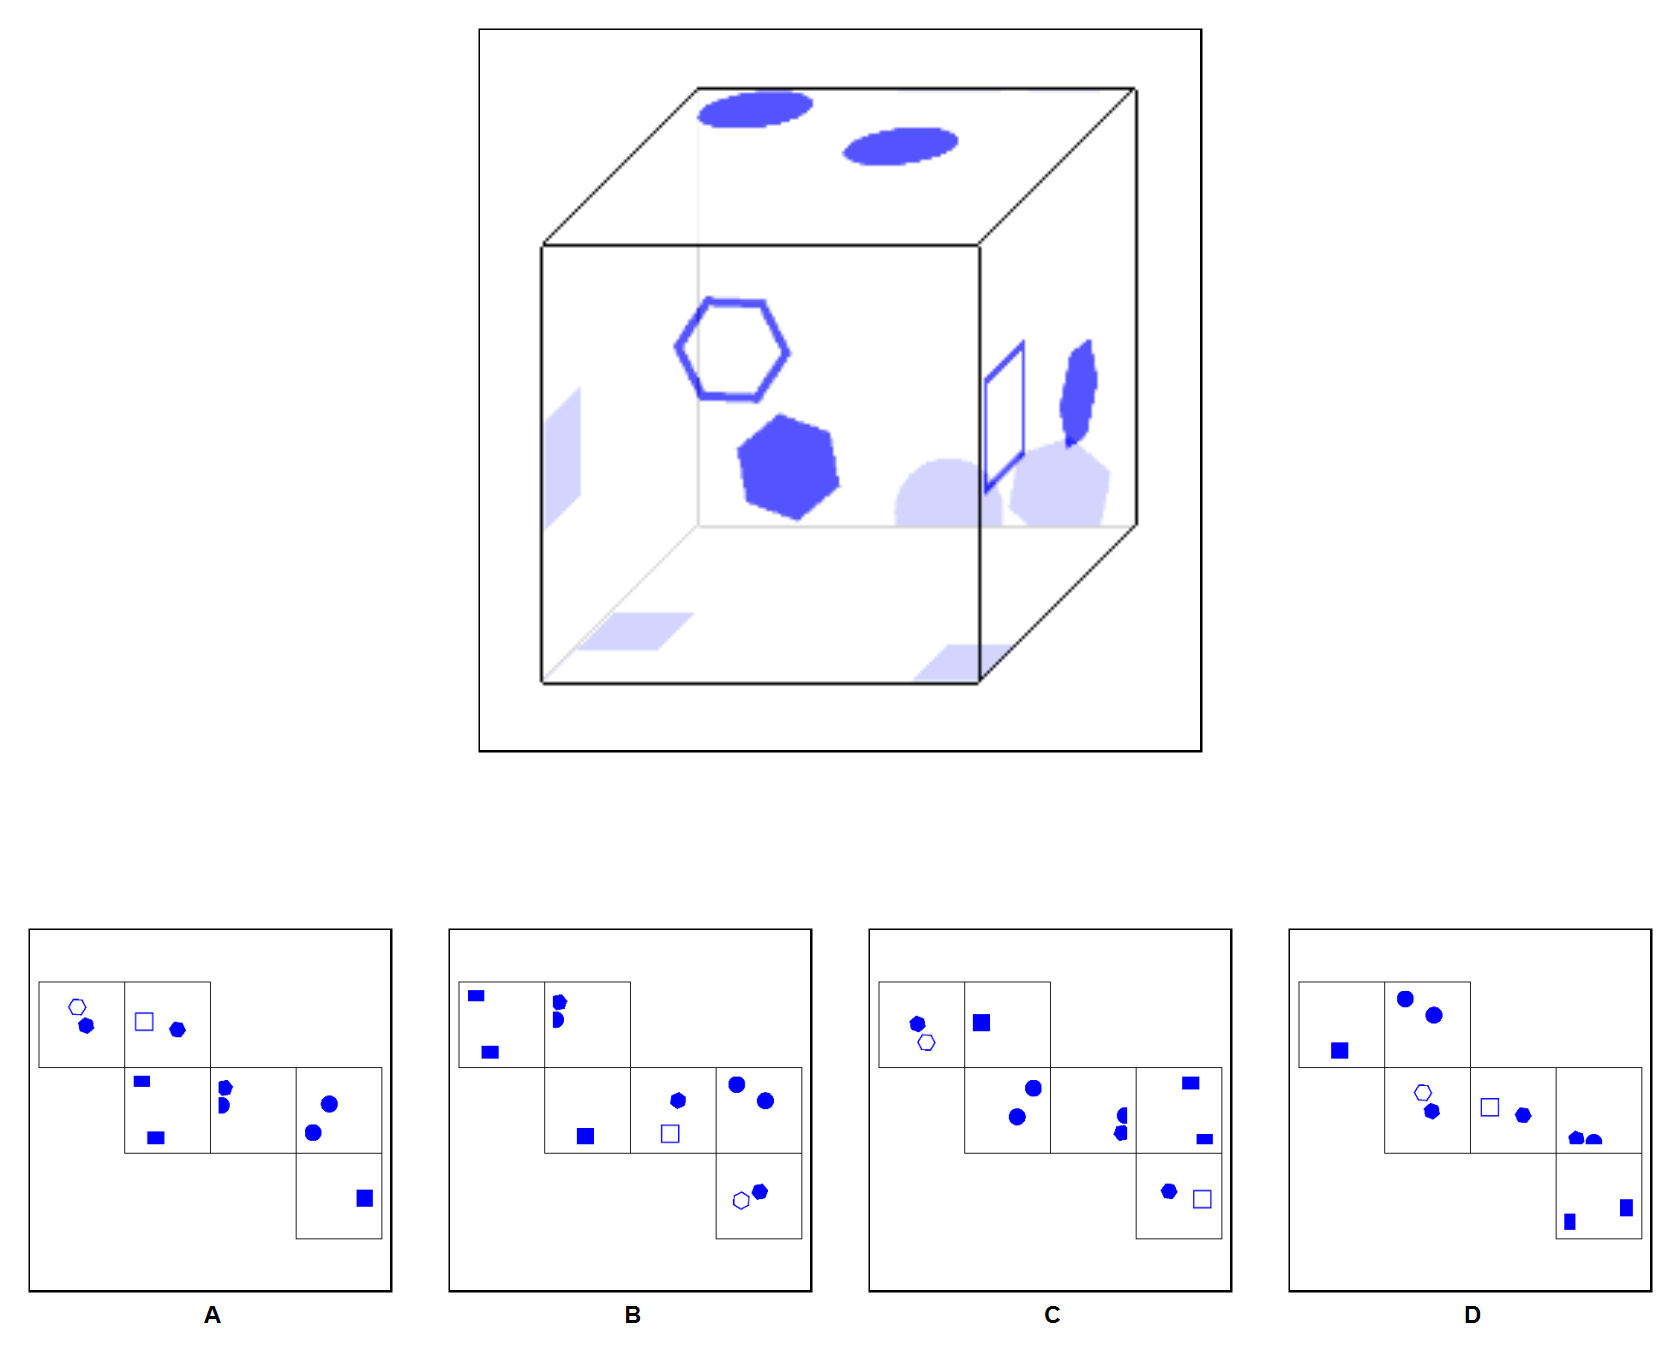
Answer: B